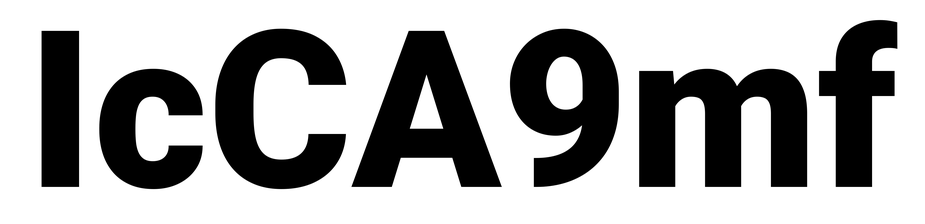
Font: Roboto_Black